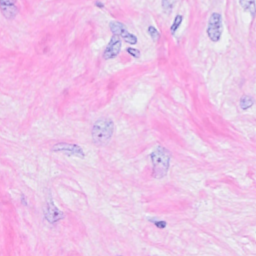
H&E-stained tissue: Breast